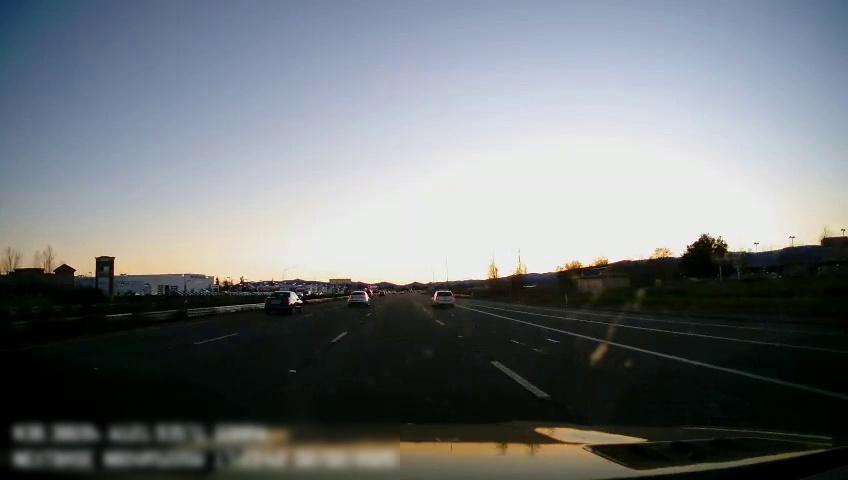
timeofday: Dusk/Dawn/Twilight
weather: Cloudy
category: Drivable Space
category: Vehicles | SUV
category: Vehicles | Car
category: Vehicles | Car
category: Vehicles | SUV
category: Vehicles | SUV
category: Lanes | Current Lane
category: Lanes | Current Lane
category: Lanes | Alternate Lane
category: Lanes | Alternate Lane
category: Lanes | Alternate Lane
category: Lanes | Alternate Lane